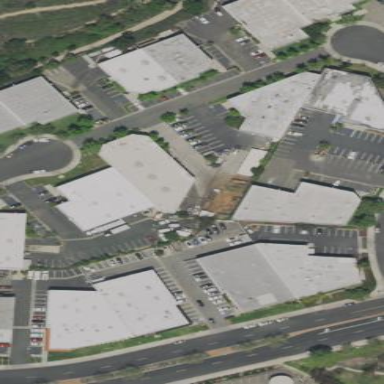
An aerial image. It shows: Commercial area.